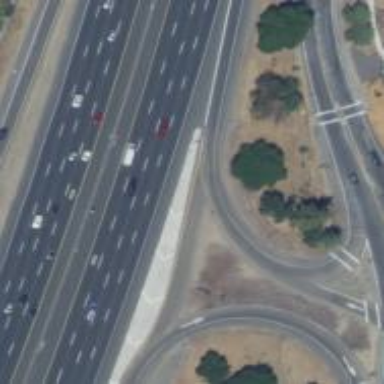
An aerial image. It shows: Asphalt busway.